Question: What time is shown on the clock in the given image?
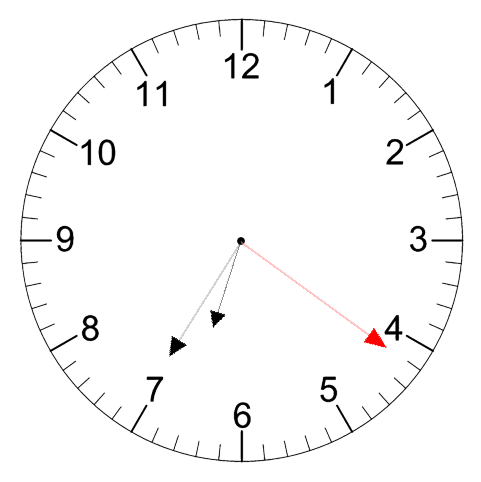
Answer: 06:35:21